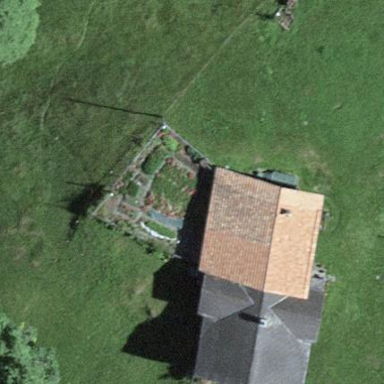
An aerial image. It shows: Farm building.